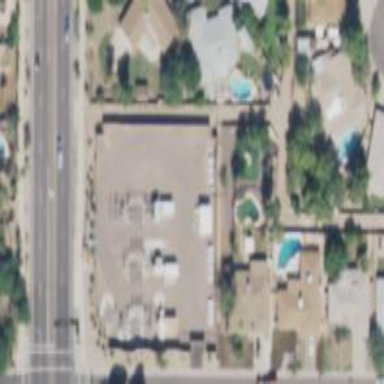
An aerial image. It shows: Power substation.